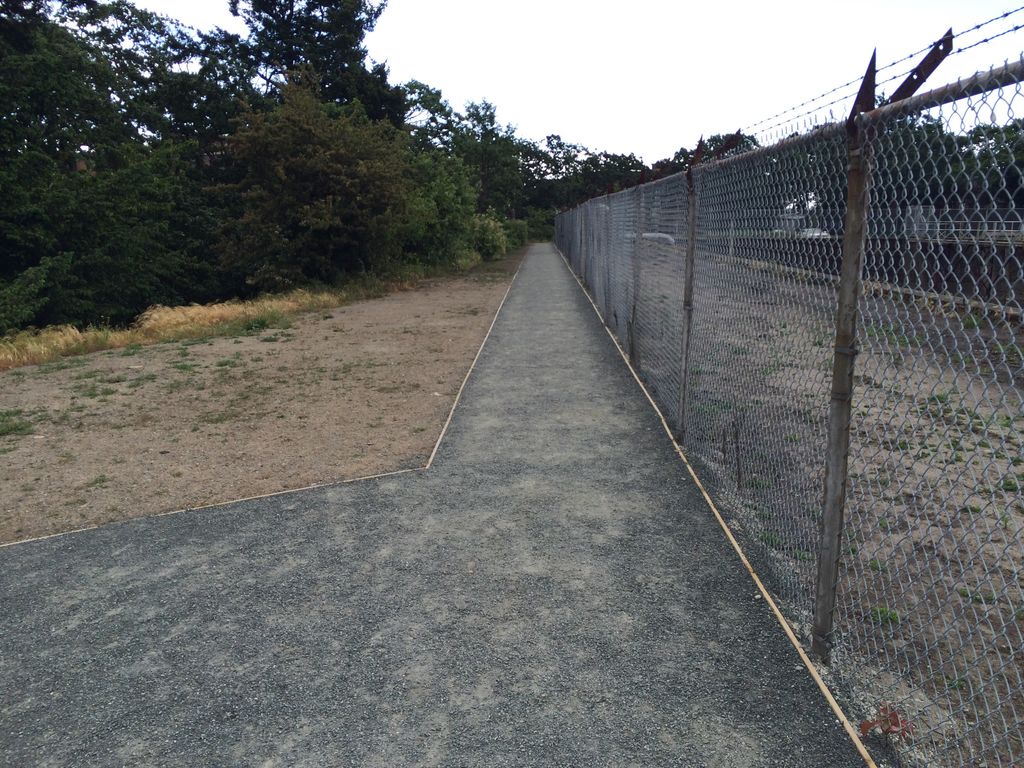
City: victoria